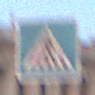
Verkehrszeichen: FussgaengerueberwegLinks
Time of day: SunriseSunset
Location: Outdoor (Urban)
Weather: Clear
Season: NotSpecified
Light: Natural